Interaction volume radius: 10 \u00c5
Interaction volume height: 30 \u00c5
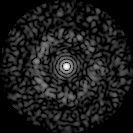
Disorder parameter: 0.8396